Field crop: tomato
Growth stage: 1
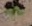
Species: solanum